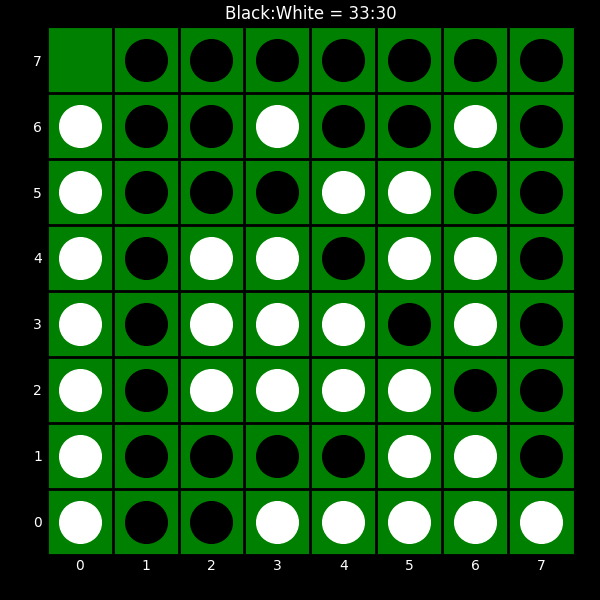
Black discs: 33
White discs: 30